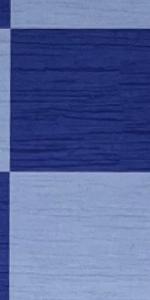
Label: Empty